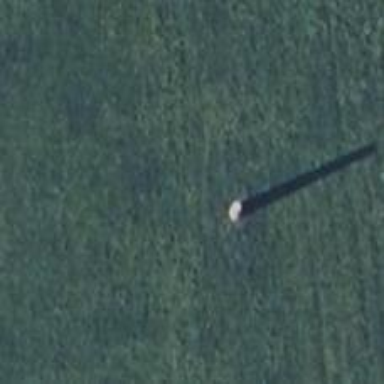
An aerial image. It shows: Power pole.